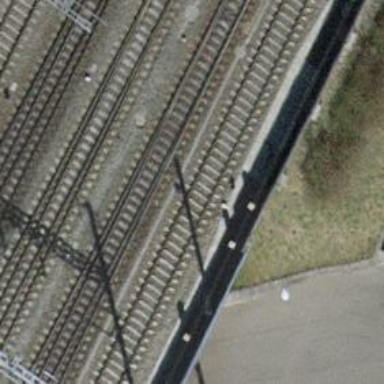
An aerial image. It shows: Single-track electrified railway with contact line.